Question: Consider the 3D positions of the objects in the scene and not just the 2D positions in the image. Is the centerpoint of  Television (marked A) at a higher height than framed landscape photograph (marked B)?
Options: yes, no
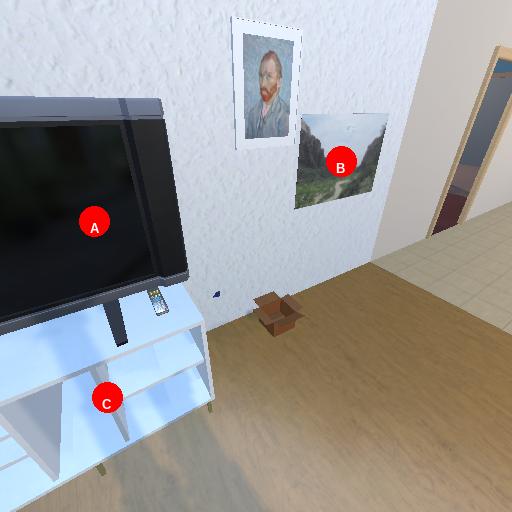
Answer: yes